Chest X-ray. View position: PA
Patient age: 41
Patient sex: M
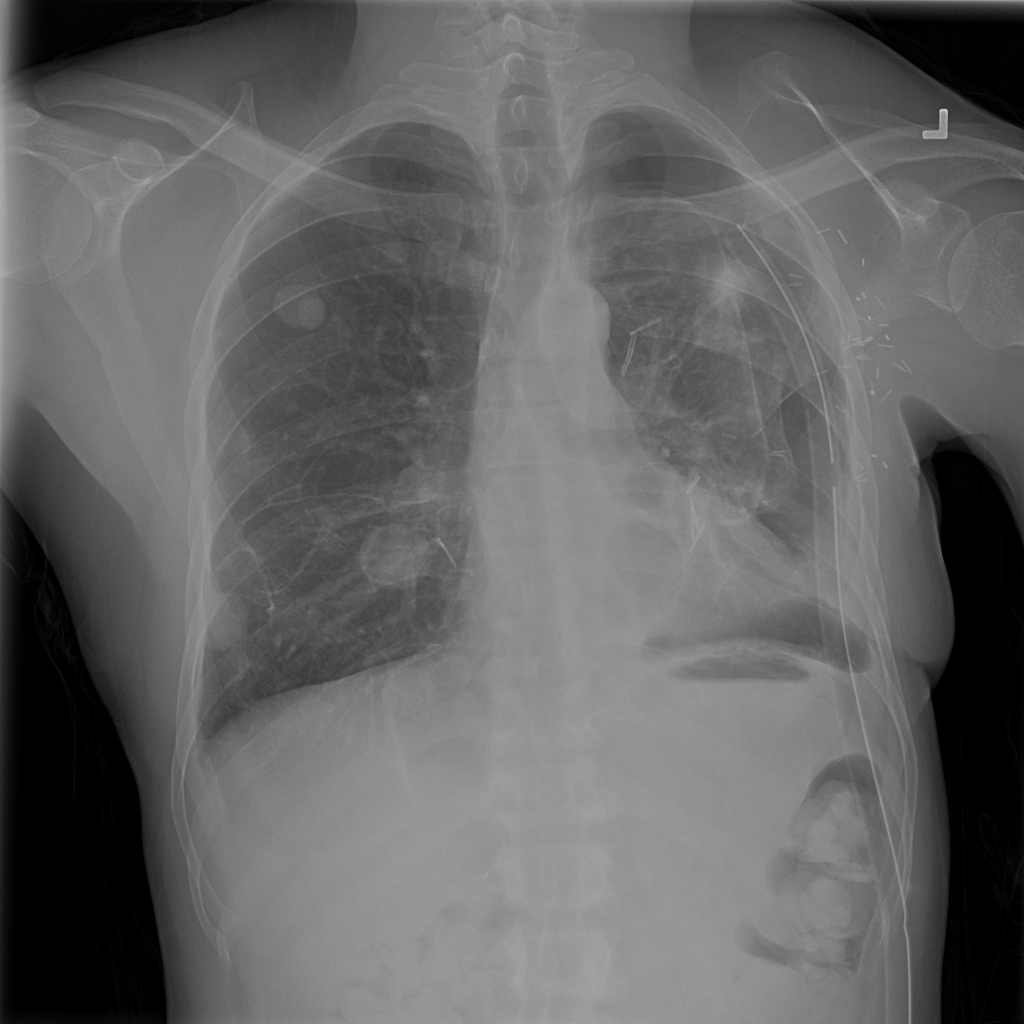
Finding: Pneumothorax